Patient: sex F, age 73
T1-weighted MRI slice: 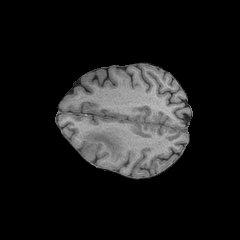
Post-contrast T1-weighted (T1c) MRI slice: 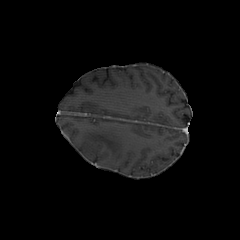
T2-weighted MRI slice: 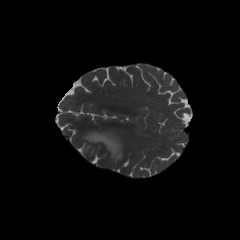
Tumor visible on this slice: yes
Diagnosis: Glioblastoma, IDH-wildtype
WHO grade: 4